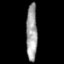
Tissue: skin
Cell type: Epithelial cells
Senescence score: 0.7387
Nuclear area (px): 619
Mean DAPI intensity: 158.708